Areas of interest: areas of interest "Flower, Bird, Fish, and Insect Market"
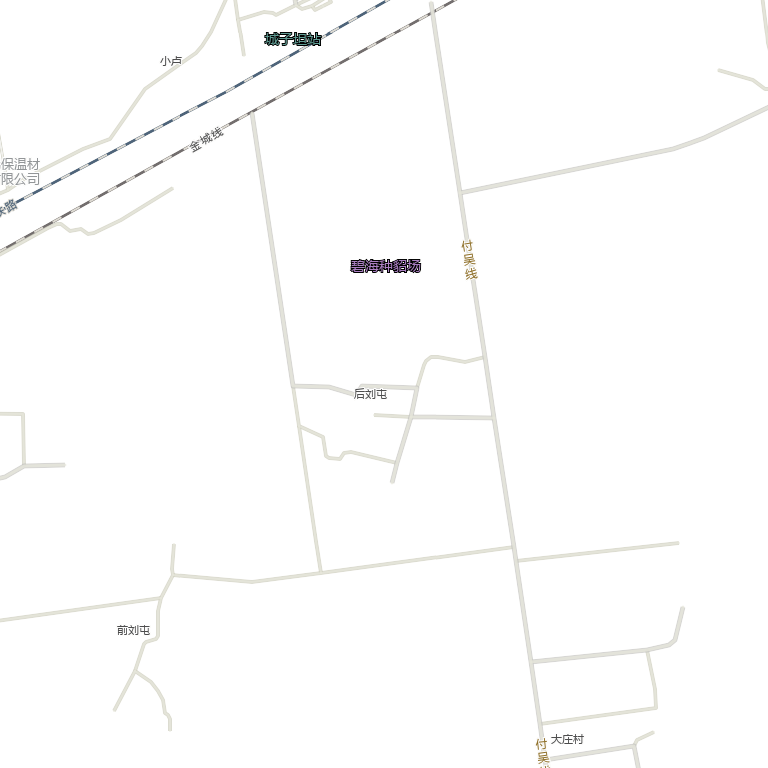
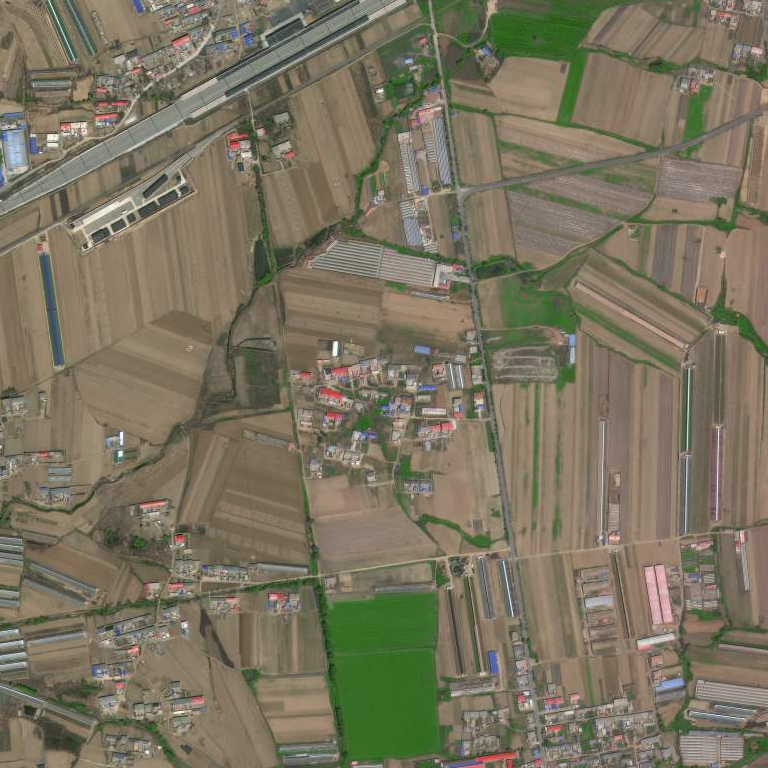